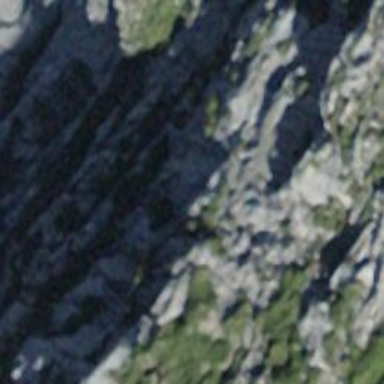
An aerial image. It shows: Cliff in nature.